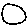
Label: circle